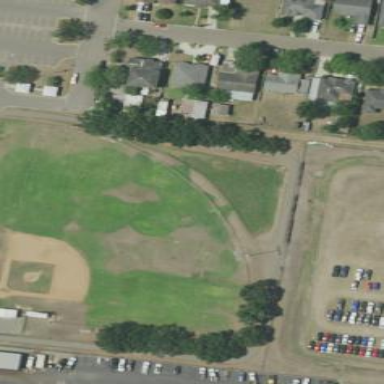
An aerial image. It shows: Baseball pitch for leisure land.